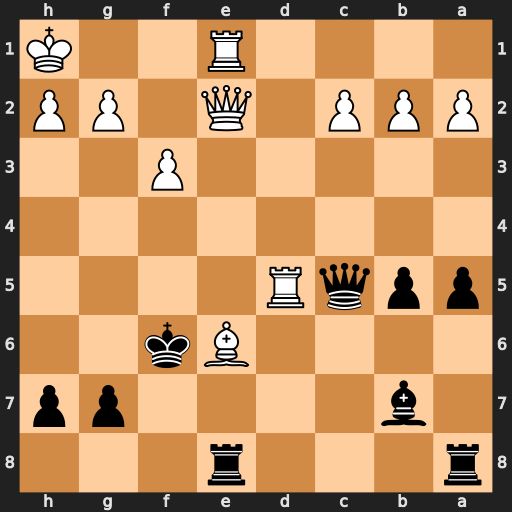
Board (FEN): r3r3/1b4pp/4Bk2/ppqR4/8/5P2/PPP1Q1PP/4R2K
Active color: b
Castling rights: -
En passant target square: -
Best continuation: Qxd5 Bxd5 Rxe2 Rxe2 Bxd5